Interaction volume radius: 5 \u00c5
Interaction volume height: 20 \u00c5
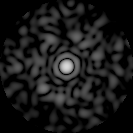
Disorder parameter: 0.8101